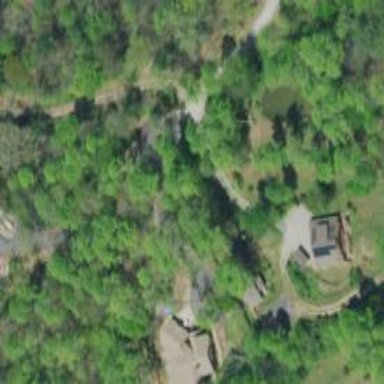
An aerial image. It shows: Driveway.